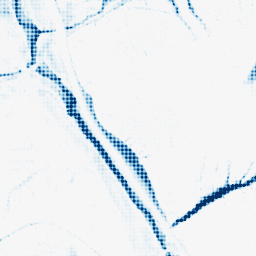
Category: morphological
Decomposition family: morphological_ellipse
Decomposition parameters: operation: closing
width: 10
height: 20
Upsampling method: sinc_blackman
Upsampling parameters: scale: 8
kernel_size: 8
Upsampling scale: 8